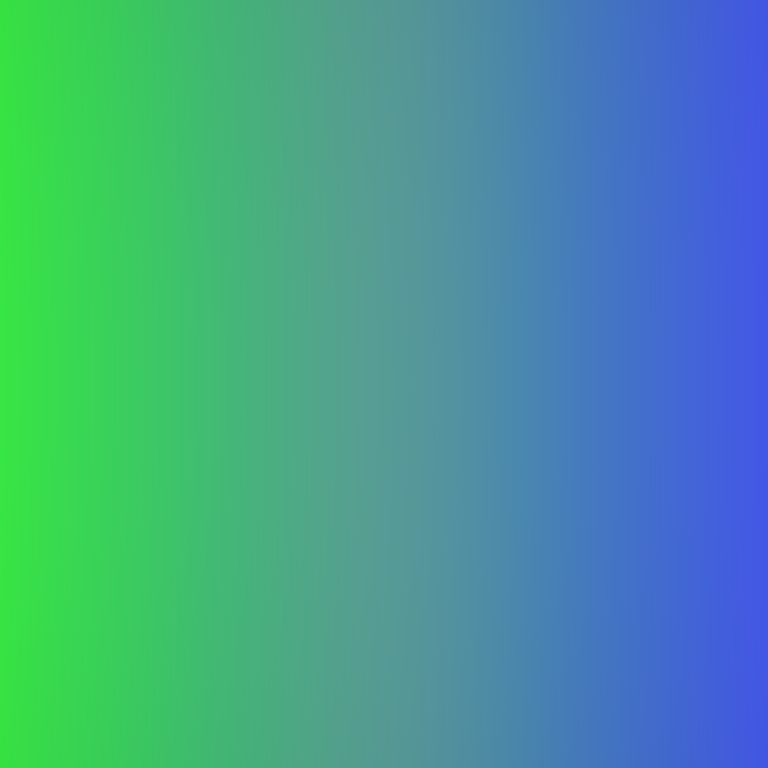
Abstract light effect, smooth gradient from vibrant green to deep blue, calm atmosphere, soft glow, no room, no furniture, no objects.